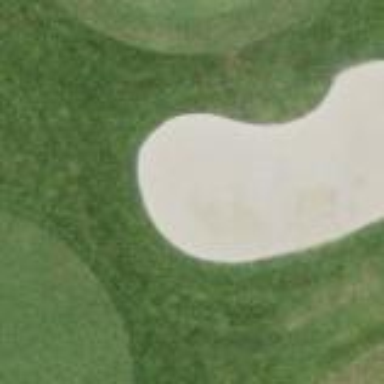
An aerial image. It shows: Golf bunker filled with sandy terrain.